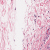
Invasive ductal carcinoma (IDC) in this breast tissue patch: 0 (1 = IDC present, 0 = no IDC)